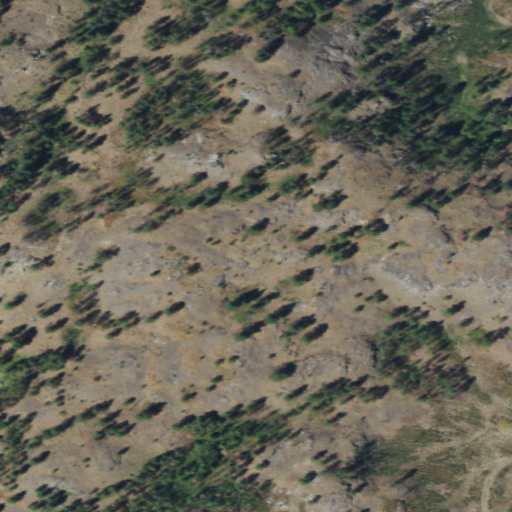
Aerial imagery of mountain in Washington named Lime Belt containing grassland, evergreen forest, and shrub